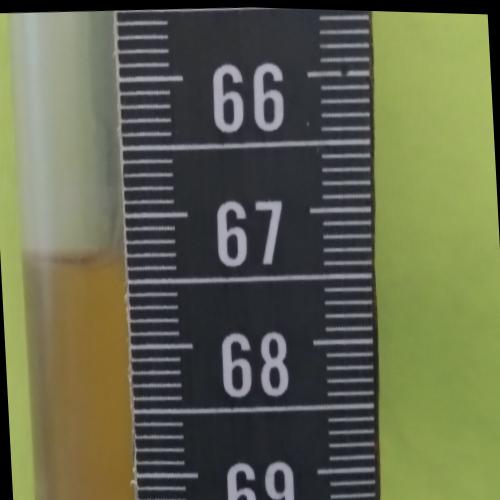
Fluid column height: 67.3 cm